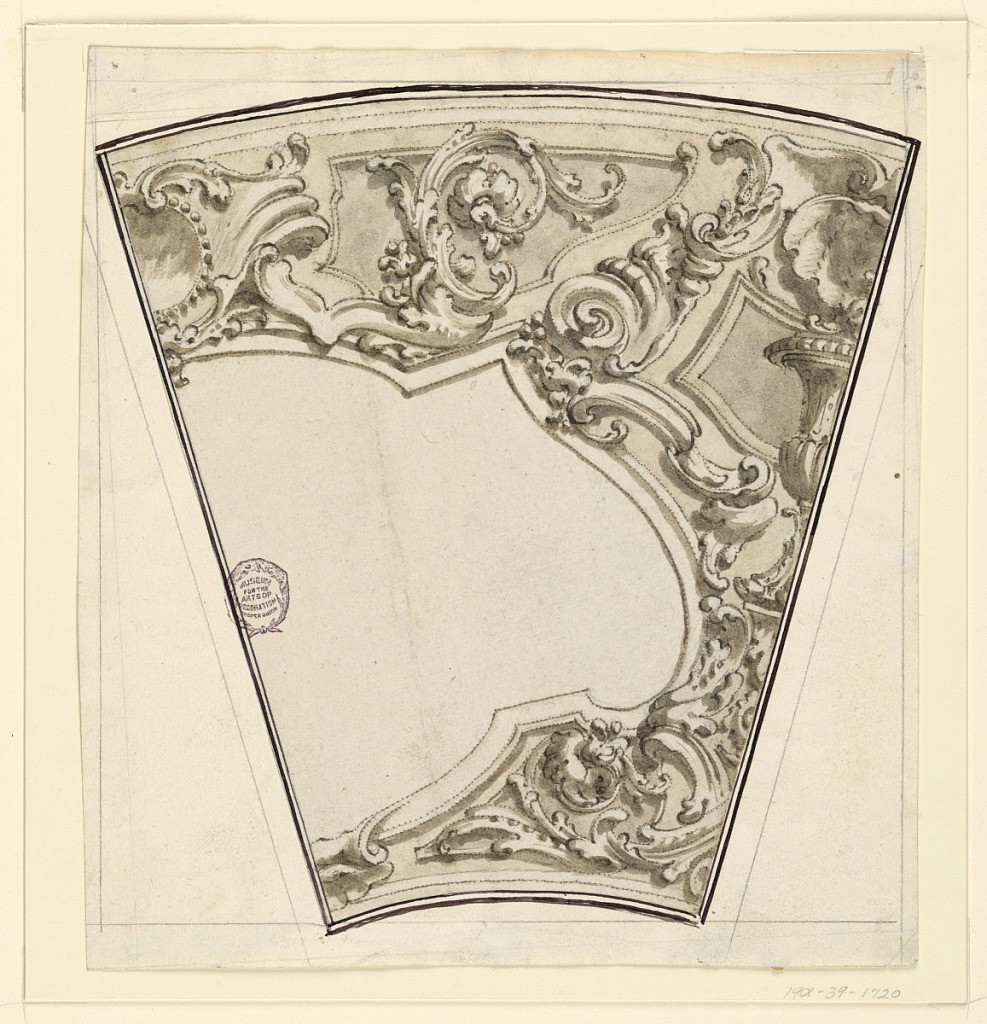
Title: Project for the Stucco Decoration of a Circular Ceiling
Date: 1700–1725
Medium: Pen and ink, brush and sepia, on paper
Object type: Drawing
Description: The decoration is intended for the framings of polygonal panels, as well as the space above and between them. On top of the panels - an escutcheon. In the intervals - a vase upon a console, above it - a shell. Rinceaux and volutes are distributed in front of imaginary panels. One eighth is extended, a right half.